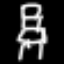
Label: chair